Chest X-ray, AP view. Patient: 22 years old, sex M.
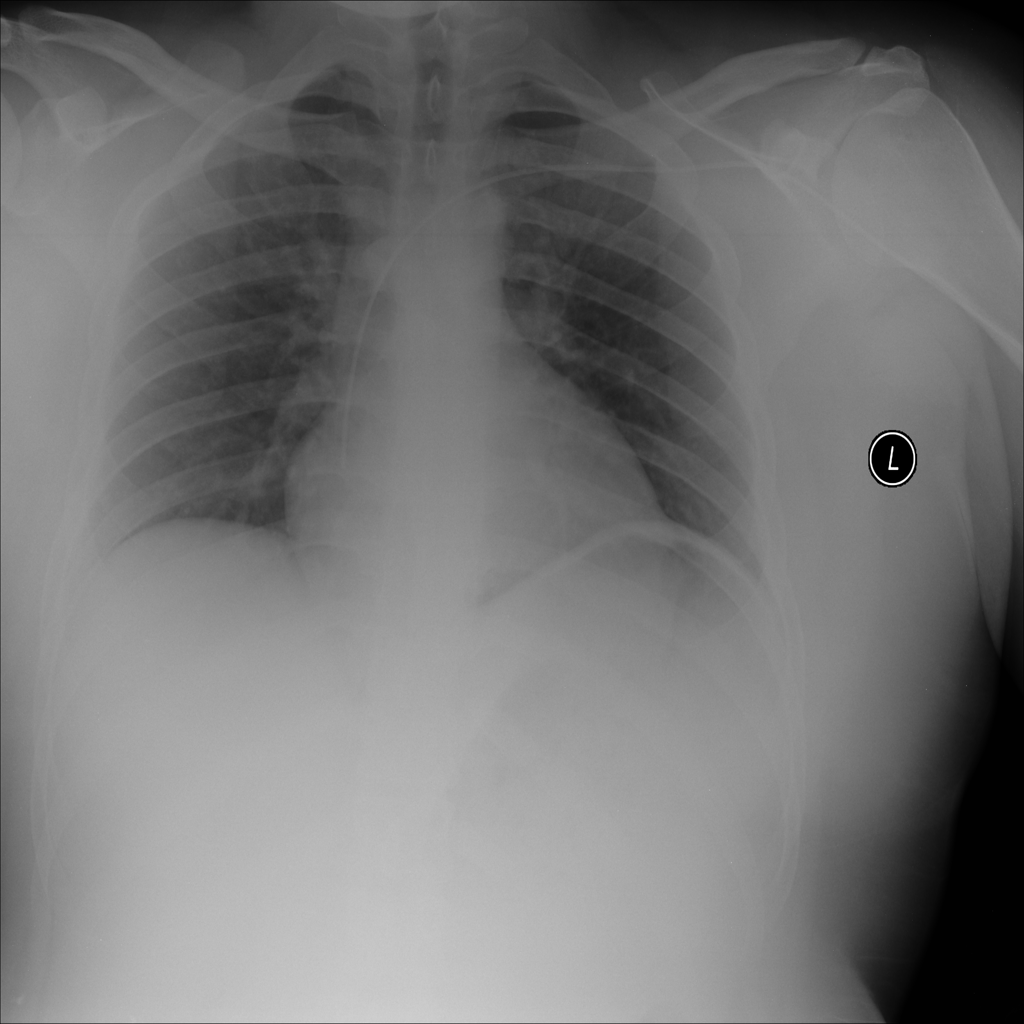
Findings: No Finding